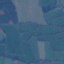
Land use / land cover: Pasture